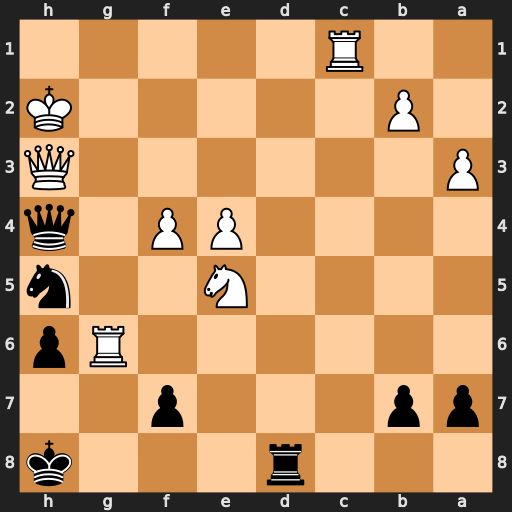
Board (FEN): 3r3k/pp3p2/6Rp/4N2n/4PP1q/P6Q/1P5K/2R5
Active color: b
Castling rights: -
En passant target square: -
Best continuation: Rd2+ Rg2 Rxg2+ Kxg2 Nxf4+